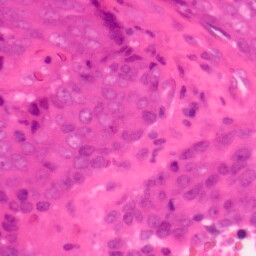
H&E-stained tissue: Colon